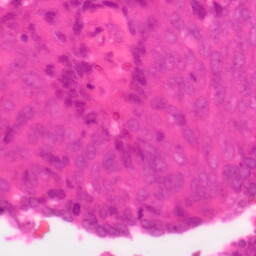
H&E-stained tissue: Colon